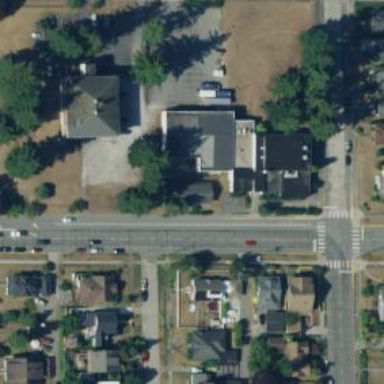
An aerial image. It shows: Tertiary road with asphalt surface and separate sidewalk.